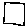
Label: square